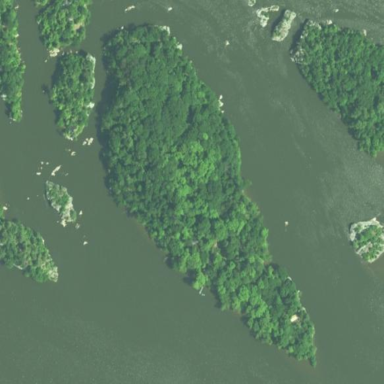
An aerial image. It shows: Islet surrounded by woodland.